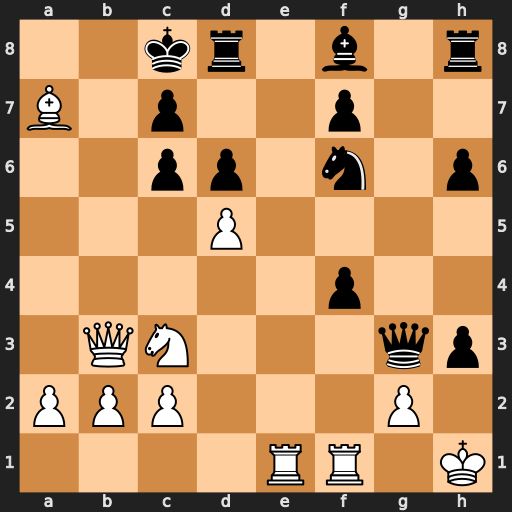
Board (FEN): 2kr1b1r/B1p2p2/2pp1n1p/3P4/5p2/1QN3qp/PPP3P1/4RR1K
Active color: w
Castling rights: -
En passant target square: -
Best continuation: Qb8+ Kd7 dxc6+ Kxc6 Qb5#